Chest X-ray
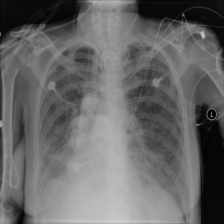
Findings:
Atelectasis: positive
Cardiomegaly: negative
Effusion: negative
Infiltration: negative
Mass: negative
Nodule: negative
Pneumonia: negative
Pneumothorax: negative
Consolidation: negative
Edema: negative
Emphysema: negative
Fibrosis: negative
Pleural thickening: negative
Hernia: negative